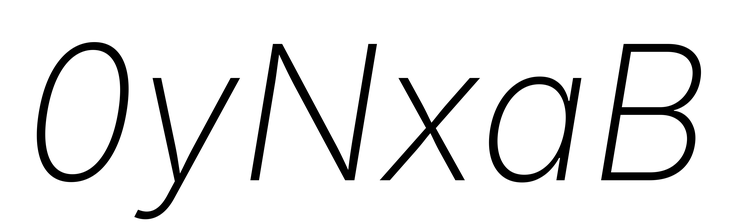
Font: Inter-Italic_ExtraLight_Italic